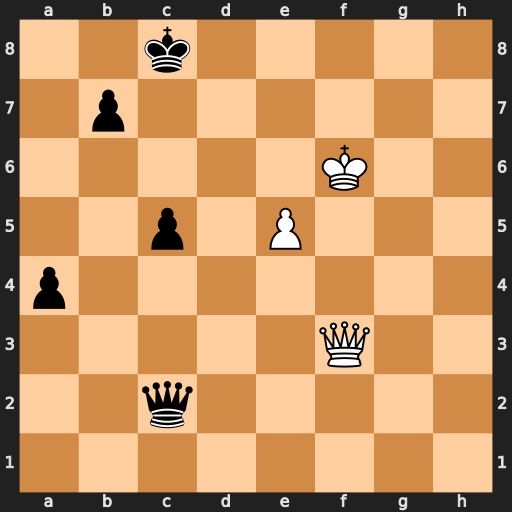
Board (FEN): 2k5/1p6/5K2/2p1P3/p7/5Q2/2q5/8
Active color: w
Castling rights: -
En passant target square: -
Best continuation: e6 Qh7 e7